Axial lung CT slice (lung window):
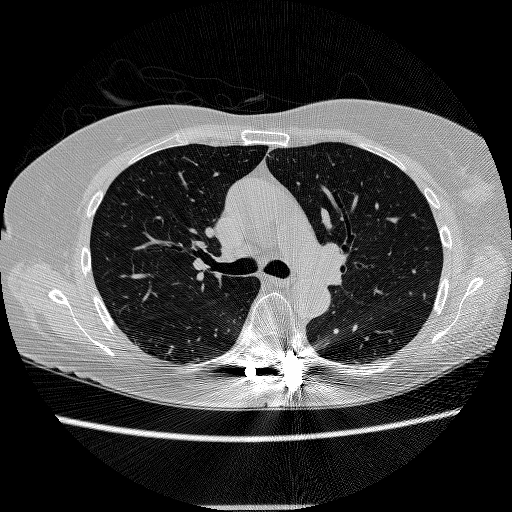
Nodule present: no